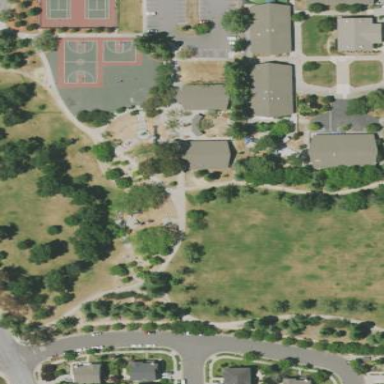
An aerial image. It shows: Park with paved surfaces.